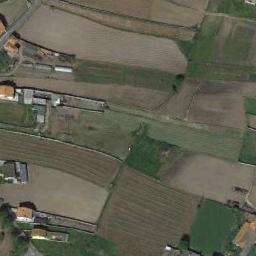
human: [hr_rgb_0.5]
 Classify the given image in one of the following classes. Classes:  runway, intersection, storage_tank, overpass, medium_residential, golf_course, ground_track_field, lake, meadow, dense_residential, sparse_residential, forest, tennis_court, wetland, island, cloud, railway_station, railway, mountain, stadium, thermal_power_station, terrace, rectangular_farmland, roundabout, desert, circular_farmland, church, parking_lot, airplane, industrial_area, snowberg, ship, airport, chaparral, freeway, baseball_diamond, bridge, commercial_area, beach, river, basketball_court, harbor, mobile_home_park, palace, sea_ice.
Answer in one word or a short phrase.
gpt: terrace